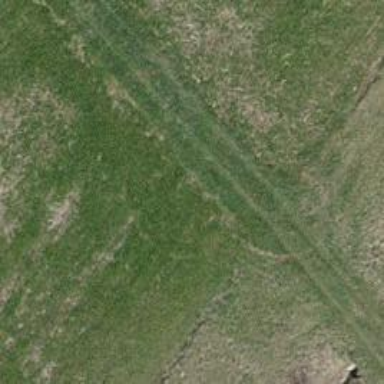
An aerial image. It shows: Track with grade5 tracktype.